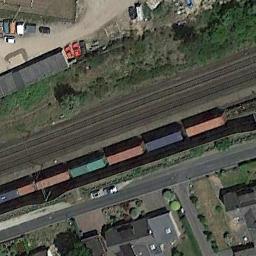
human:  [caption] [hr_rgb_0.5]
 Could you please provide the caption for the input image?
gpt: There are two parallel railway lines here .

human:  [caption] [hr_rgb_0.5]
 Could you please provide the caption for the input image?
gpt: These railways have a train on the track and some buildings are on one side of the railways .

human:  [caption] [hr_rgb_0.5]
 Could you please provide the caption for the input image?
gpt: There are several buildings beside the railway .

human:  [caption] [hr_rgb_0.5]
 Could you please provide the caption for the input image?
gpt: The railway is next to the grass and houses .

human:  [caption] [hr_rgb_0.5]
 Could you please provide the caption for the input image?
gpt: There are some buildings beside the railway with a train .